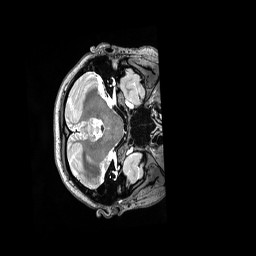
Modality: T2w
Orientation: axial
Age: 22
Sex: female
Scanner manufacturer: siemens
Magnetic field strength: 3 T
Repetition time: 3.2 s
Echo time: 0.562 s